Question: I select the function name (in this case fill()) and choose Find in Reference from the menu and I get the error message
> Could not open the URLfile:/C:Users/userB/Desktop/processing-2.0b7/modes/java/reference/fill.html
But the file is there in the specified location:

Does anyone know why the URL is not opening?
---
I just noticed that the file has an underscore at the end: 'fill_.html'. Can this be the reason?
The files without the underscore are opening. Do you know why some files have underscores?
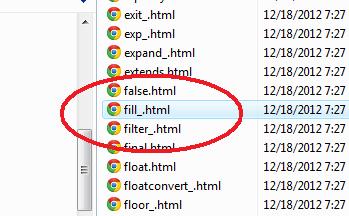
Answer: According to Processing's issue list <URL> mentions the underscore issue, but it is merged into issue #1456. So I expect it will get fixed in upcoming releases.
Meanwhile, you may want to try the stable release, currently version 1.5.1.
---
: As the comment suggests, a temporary workaround would be to remove the trailing underscore from each .html file in 'inmodes\java
eference'.